Question: I'm very keen to know which layout format using "" apps as follow. I'd like to know how to step by step layout usage just like this apps.

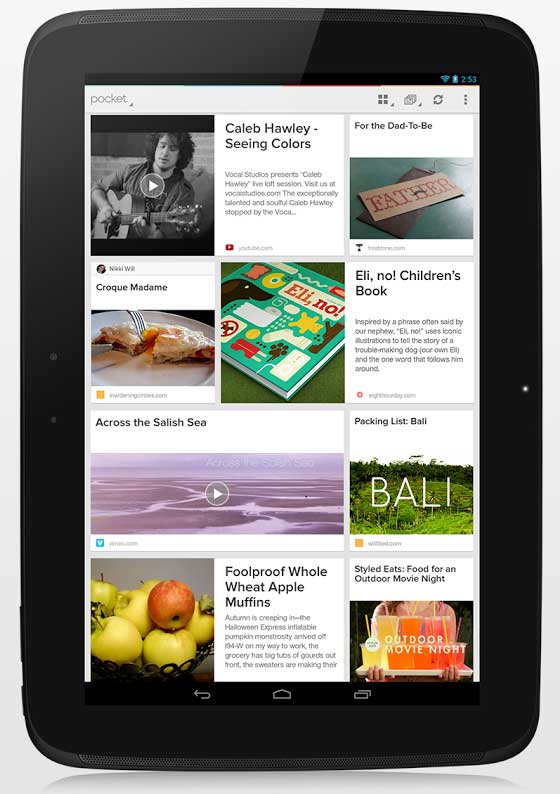
Answer: Checkout <URL> which allows you to very quickly make your ListViews and ListActivities look amazing. It might give you some help.